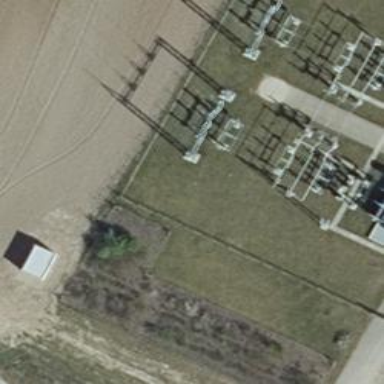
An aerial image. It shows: Switch for power supply.